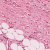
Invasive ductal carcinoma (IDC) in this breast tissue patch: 1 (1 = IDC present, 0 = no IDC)